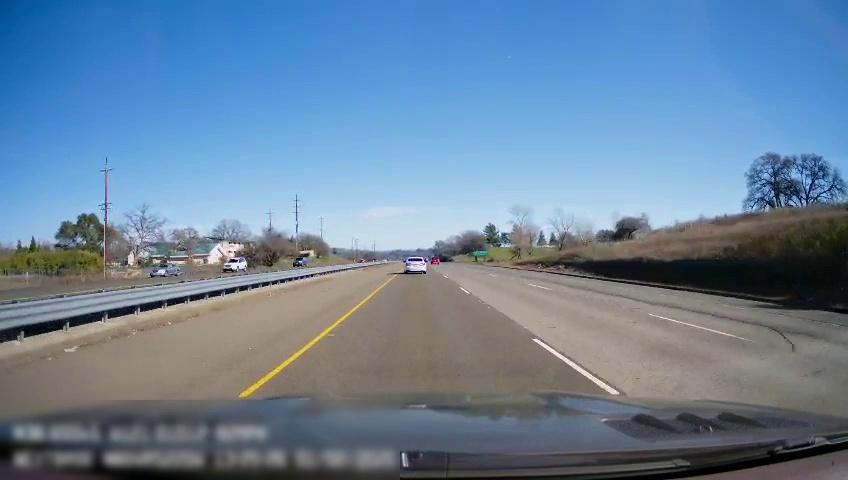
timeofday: Day
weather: Sunny
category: Drivable Space
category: Drivable Space
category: Vehicles | Car
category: Vehicles | Car
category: Vehicles | SUV
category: Vehicles | Car
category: Vehicles | SUV
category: Lanes | Current Lane
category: Lanes | Current Lane
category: Lanes | Alternate Lane
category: Lanes | Alternate Lane
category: Traffic | Signs